Interaction volume radius: 10 \u00c5
Interaction volume height: 15 \u00c5
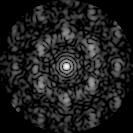
Disorder parameter: 0.6698